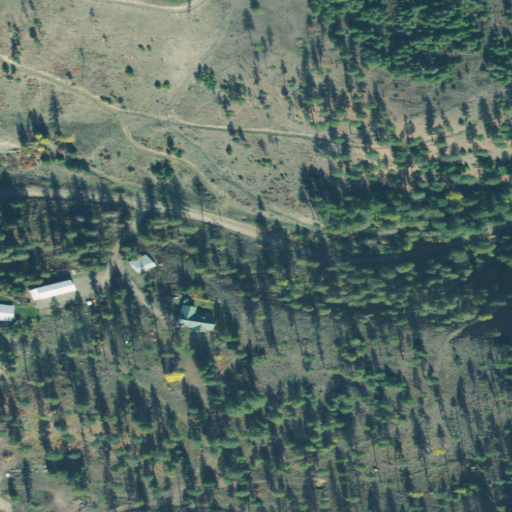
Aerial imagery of valley in Idaho named Langell Canyon containing shrub, evergreen forest, open development, low intensity development, and medium intensity development